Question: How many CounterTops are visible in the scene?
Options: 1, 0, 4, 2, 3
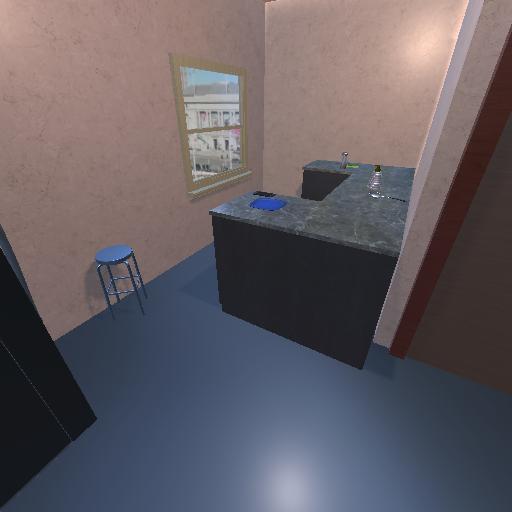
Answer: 1